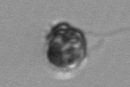
Label: Dinophyceae